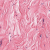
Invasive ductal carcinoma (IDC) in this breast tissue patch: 0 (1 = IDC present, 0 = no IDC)